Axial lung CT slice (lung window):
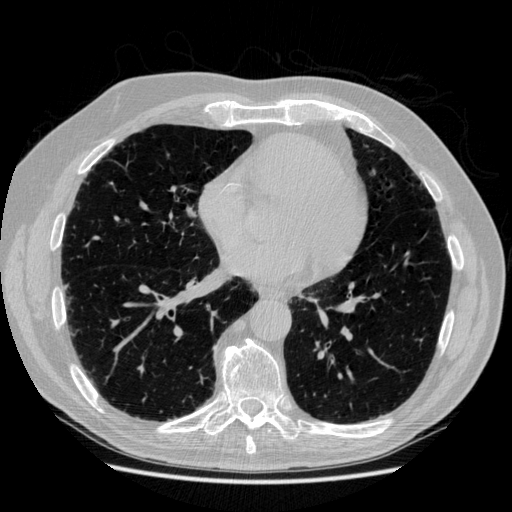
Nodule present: no